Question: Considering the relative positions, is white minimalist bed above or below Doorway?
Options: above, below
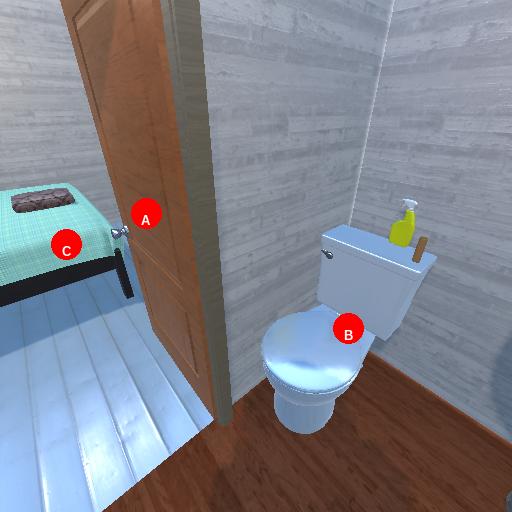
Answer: above